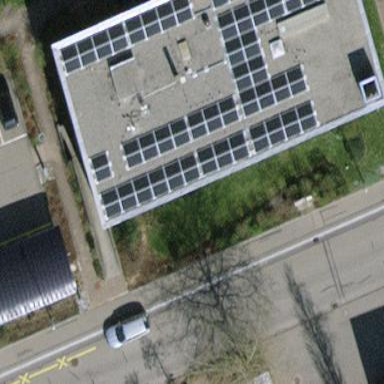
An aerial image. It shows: Building with flat roof.